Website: lowes
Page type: cart
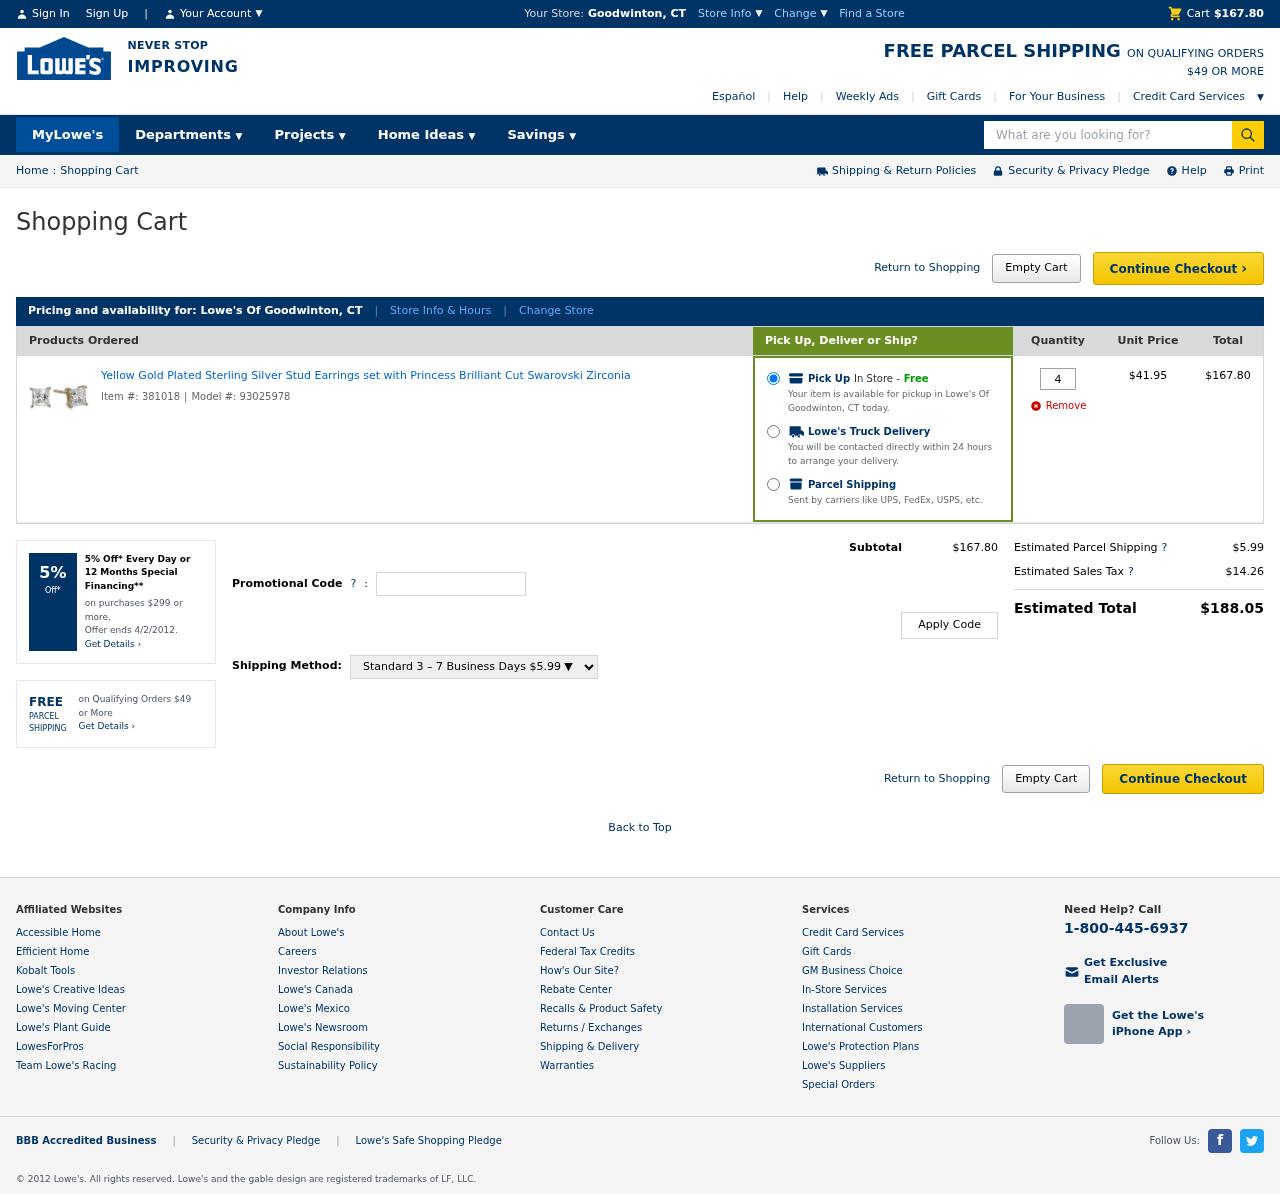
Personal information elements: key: PII_CITY_STATE
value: Goodwinton, CT
Product elements: key: PRODUCT1_NAME
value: Yellow Gold Plated Sterling Silver Stud Earrings set with Princess Brilliant Cut Swarovski Zirconia
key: PRODUCT1_PRICE
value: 41.95
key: PRODUCT1_QUANTITY
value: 4
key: PRODUCT1_ITEM_NUMBER
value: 381018
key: PRODUCT1_MODEL_NUMBER
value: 93025978
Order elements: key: ORDER_SUBTOTAL
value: $167.80
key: ORDER_ITEM_TOTAL
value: $167.80
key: ORDER_SHIPPING
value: $5.99
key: ORDER_TAX
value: $14.26
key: ORDER_TOTAL
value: $188.05
Search elements: key: HEADER_SEARCH
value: What are you looking for?